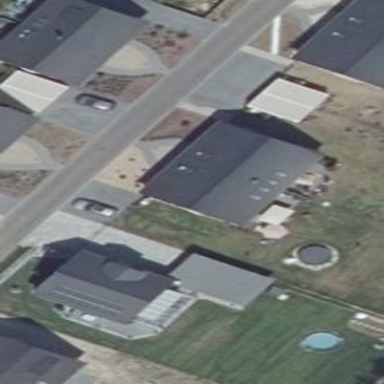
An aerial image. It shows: Semi-detached house.